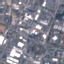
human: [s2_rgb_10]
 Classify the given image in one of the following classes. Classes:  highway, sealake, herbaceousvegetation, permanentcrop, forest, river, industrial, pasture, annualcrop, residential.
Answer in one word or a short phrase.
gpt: Industrial